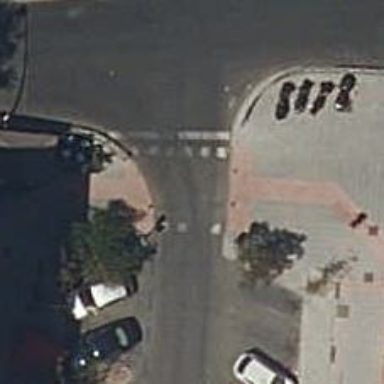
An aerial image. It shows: Crossing with traffic signals.